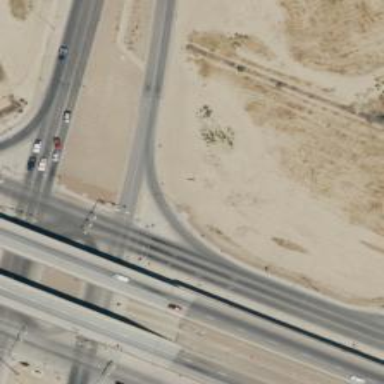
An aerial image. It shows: Primary link highway with frontage road.